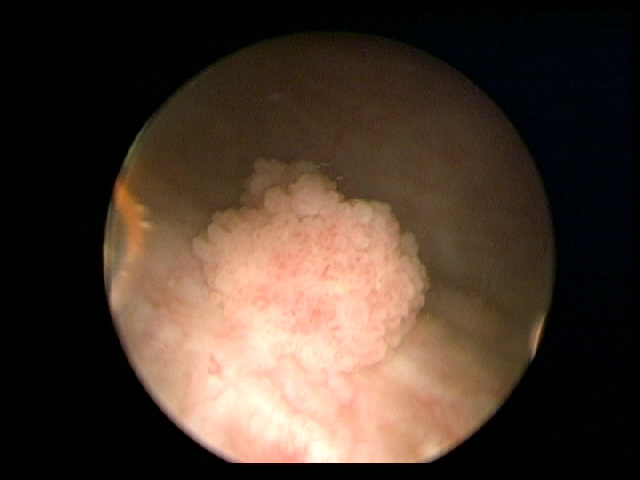
Modality: WLC
Class: Malignant
Subclass: HighGradePapillary
Lesion: L1
Stage: Ta
Morphology: Papillary
Bladder cancer association: Yes